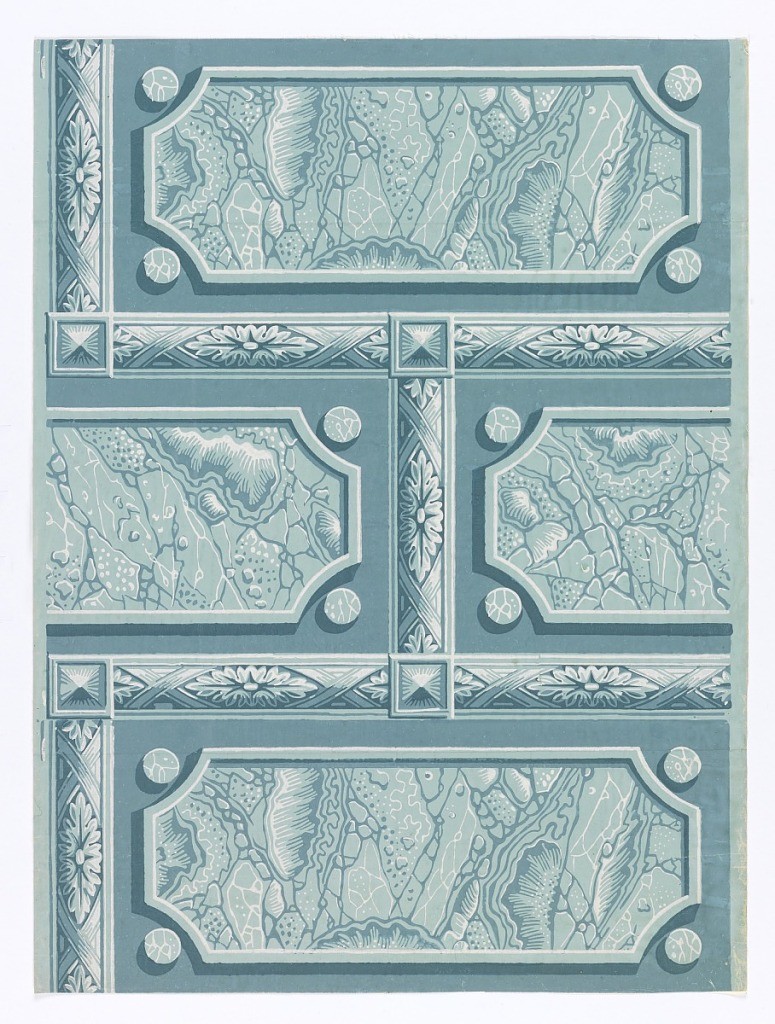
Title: Sidewall
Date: ca. 1810
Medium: Block printed on joined sheets
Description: Faux aqua-colored marble brick or ashlar block pattern. A framework of crossed ribbons, acanthus diamonds and pyramid bosses encases each simulated marble block.